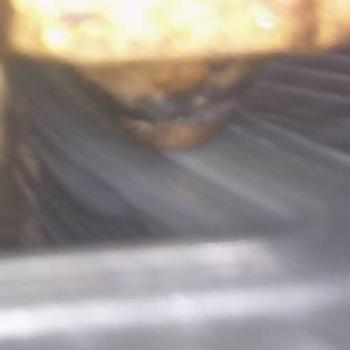
Flow rate: 56%